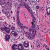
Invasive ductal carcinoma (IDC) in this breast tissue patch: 0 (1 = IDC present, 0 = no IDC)